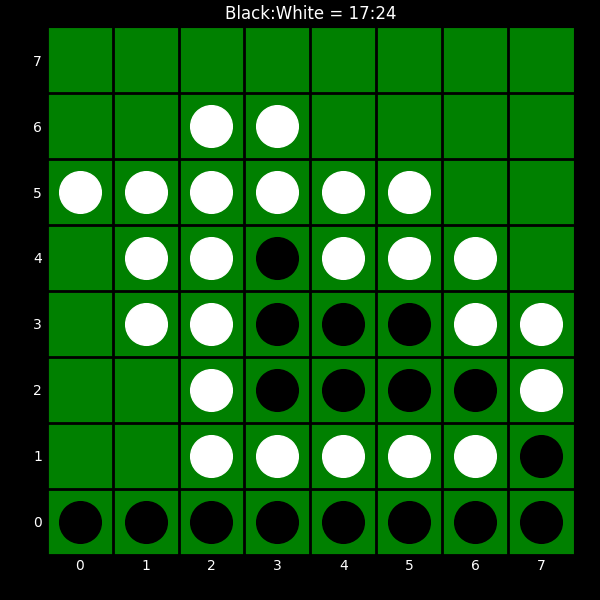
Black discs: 17
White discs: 24